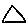
Label: triangle